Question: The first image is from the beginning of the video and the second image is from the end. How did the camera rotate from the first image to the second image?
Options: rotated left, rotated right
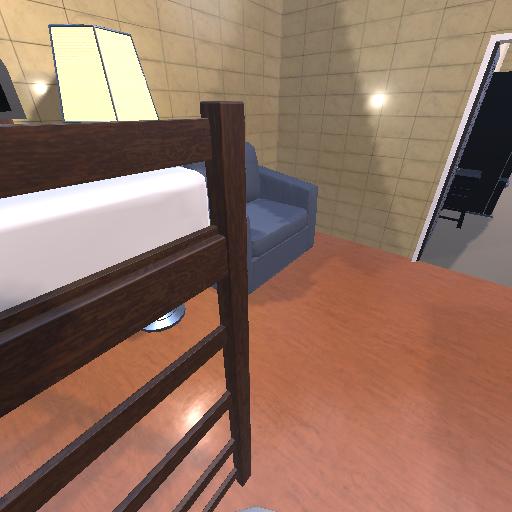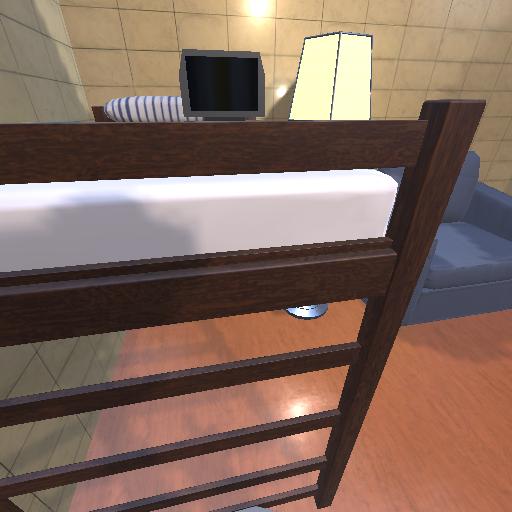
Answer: rotated left